Field crop: maize
Growth stage: 2
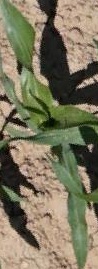
Species: maize